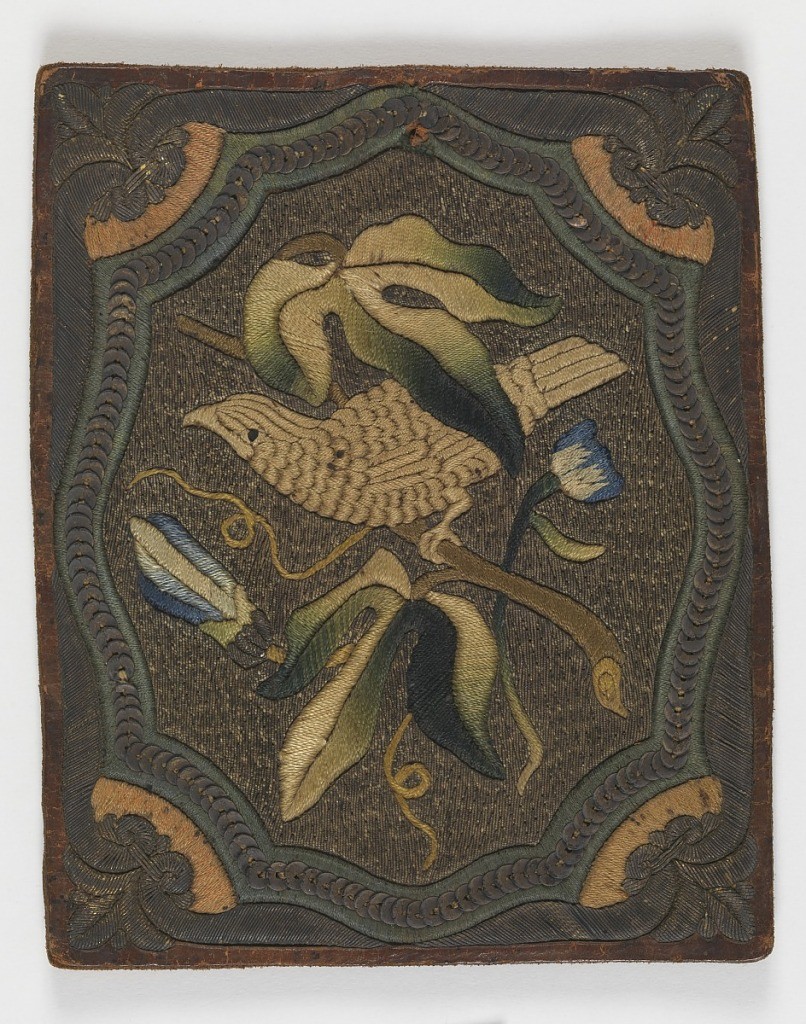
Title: Purse cover
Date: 19th century
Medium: leather, metal, silk Technique: satin and couching stitches
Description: Design of a bird on a flowering branch, worked in silk, with background and frame in metal.